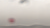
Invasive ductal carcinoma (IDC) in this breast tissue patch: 0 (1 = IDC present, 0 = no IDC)